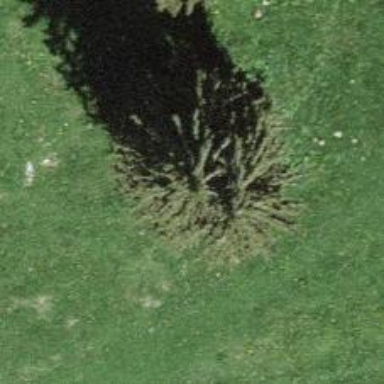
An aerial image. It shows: Beautiful tree in nature.